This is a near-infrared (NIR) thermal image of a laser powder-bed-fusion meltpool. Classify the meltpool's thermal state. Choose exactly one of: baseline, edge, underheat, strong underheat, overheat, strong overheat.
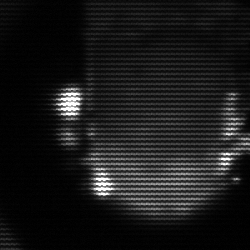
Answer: baseline